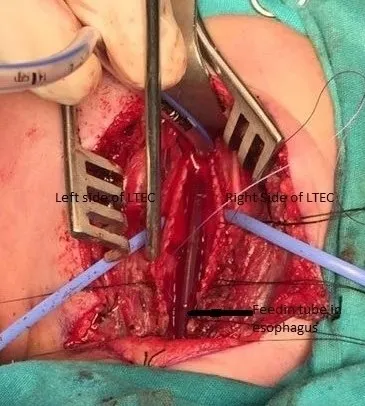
The esophagus was catheterised with a 6 F feeding tube during operation.
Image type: medical_photograph (other_medical_photograph)